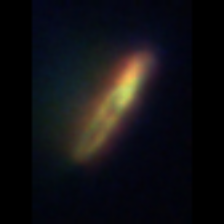
Taxon: Pennate
Group: Diatoms